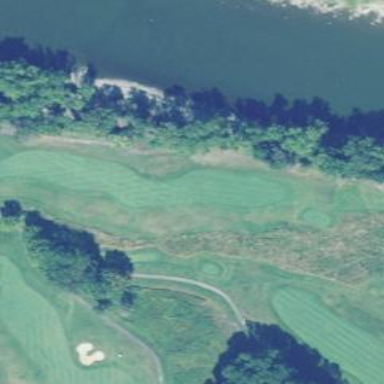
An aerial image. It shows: Rough grassy area used for golf.